Question: Since yesterday I am trying to get this value (see image), I have tried to use "mysqlreader, executescalar and more", but I cannot get the number of lines.
What I want to do is this:
If the result is 0 it does nothing, if equal to 1 it must show an image, if greater than 1 it must show another image

<URL>
'''
private void patient()
{
if (OpenEventMissionData.Rows.Count != 0)
{
foreach (DataGridViewRow row in OpenEventMissionData.Rows)
{
string idevent = row.Cells[1].Value.ToString();
string sql = "SELECT COUNT(*) FROM patient INNER JOIN event WHERE patient.ID_EVENT = " + "'" + idevent + "'" + "AND evento.EVENT_OPEN = 1;";
MySqlConnection connection = new MySqlConnection();
connection.ConnectionString = ConfigurationManager.ConnectionStrings["dbx"].ConnectionString;
MySqlCommand cmd = new MySqlCommand(sql, connection);
connection.Open();
MySqlDataReader reader = cmd.ExecuteReader();
if (reader.HasRows)
{
DataGridViewButtonColumn patient = new DataGridViewButtonColumn();
OpenEventMissionData.Columns.Add(new PatientColumn());
}
}
}
}
'''
I tried adding the code that told me @oldDog, but the result is always 6
<URL>
In fact 6 lines appear.
<URL>
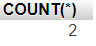
Answer: Your problem here is you are using HasRows. Since you are doing SELECT COUNT(*) you will always have one row which will contain the count, even if the count is zero. Instead you could use:
'''
if (Convert.ToInt32(reader[0]) > 0)
'''